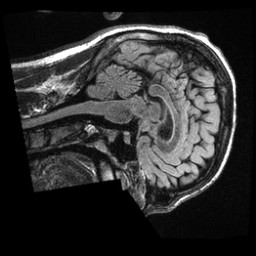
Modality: T1w
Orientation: sagittal
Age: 23
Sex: male